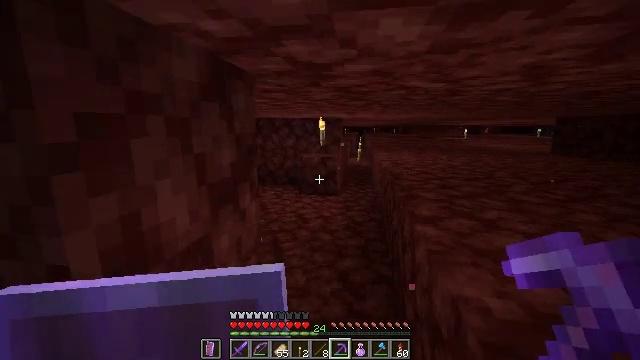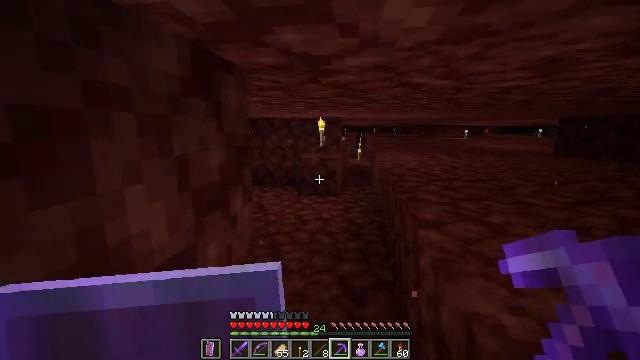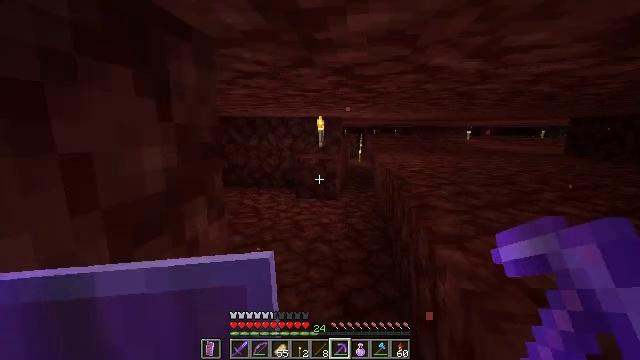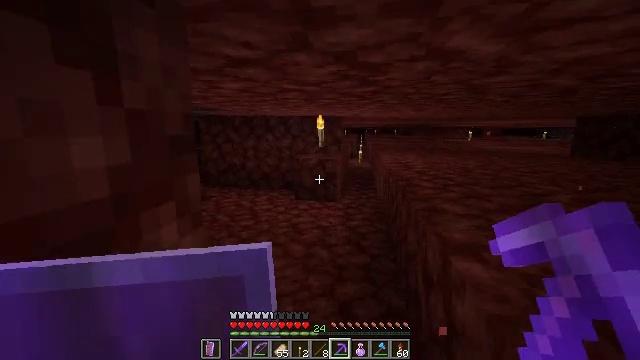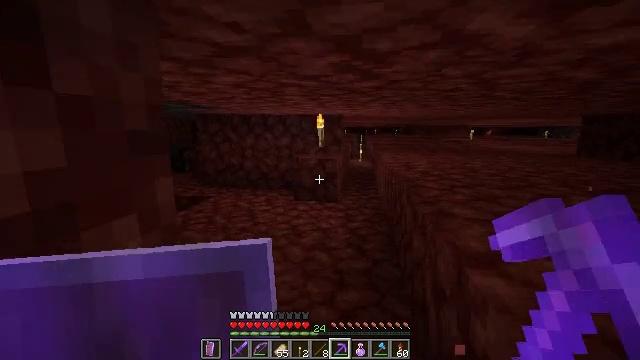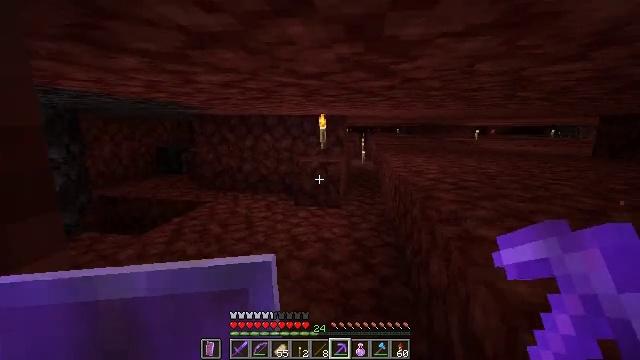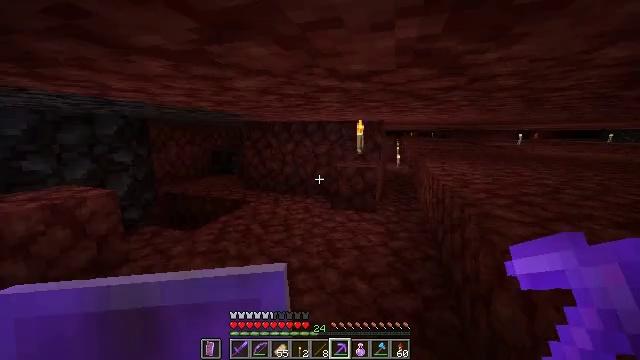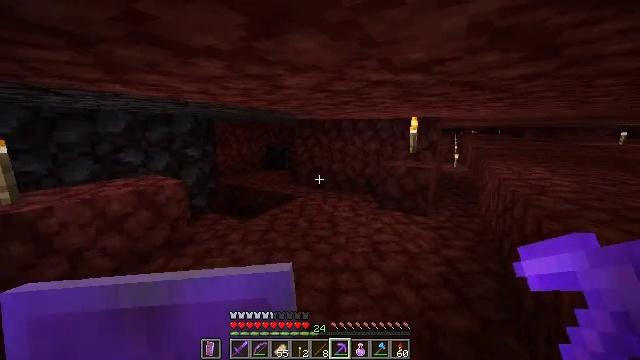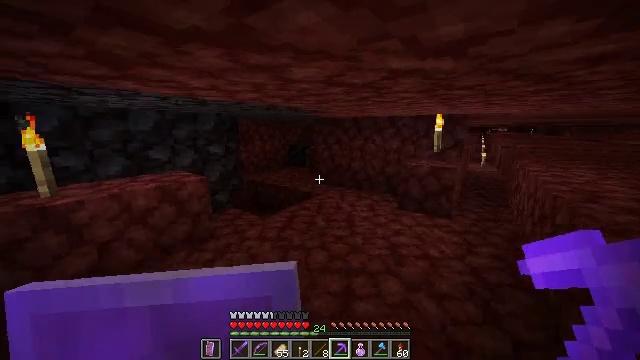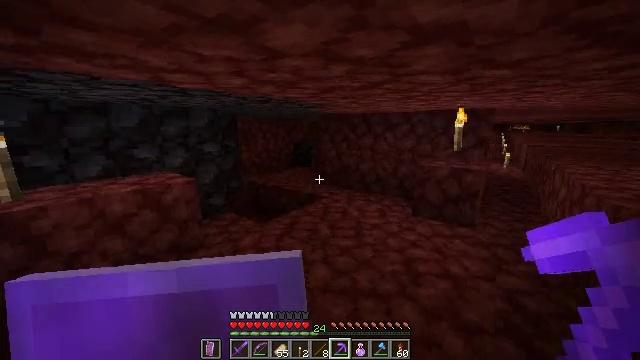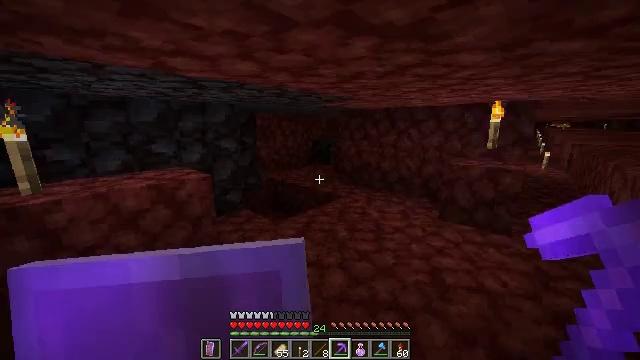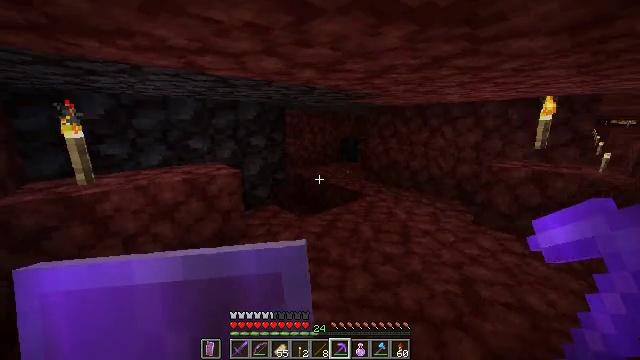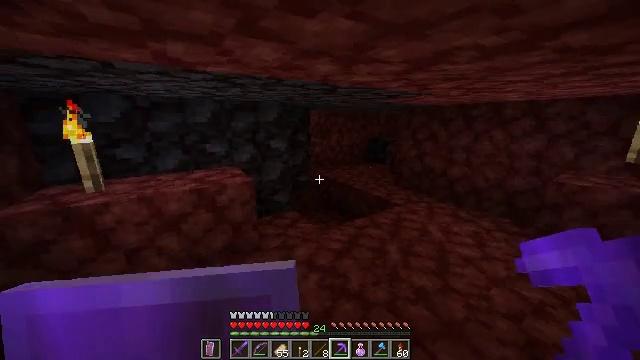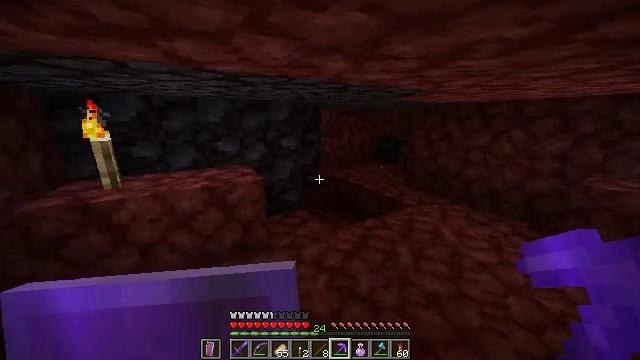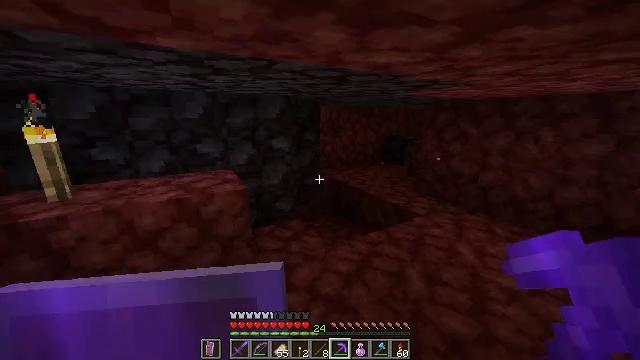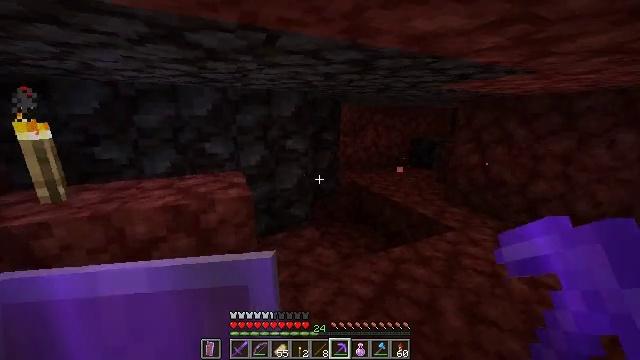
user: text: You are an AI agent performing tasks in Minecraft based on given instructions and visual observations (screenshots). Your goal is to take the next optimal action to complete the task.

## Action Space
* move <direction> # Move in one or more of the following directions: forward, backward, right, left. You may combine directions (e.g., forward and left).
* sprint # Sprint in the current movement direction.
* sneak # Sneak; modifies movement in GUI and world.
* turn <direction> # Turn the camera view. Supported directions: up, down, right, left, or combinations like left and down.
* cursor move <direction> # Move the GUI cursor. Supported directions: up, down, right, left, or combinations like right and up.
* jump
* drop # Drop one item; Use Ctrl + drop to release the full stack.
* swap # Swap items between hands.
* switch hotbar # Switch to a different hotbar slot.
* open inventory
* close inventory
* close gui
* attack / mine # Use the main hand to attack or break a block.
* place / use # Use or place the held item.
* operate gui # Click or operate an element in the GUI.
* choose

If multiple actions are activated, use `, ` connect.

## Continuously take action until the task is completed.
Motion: motion action
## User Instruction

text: Dig up blackstone from the depths.
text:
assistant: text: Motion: move forward
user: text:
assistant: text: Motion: move forward
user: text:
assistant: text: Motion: move forward
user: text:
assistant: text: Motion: move forward
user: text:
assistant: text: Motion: move forward, sprint
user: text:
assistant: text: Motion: move forward, sprint, turn left
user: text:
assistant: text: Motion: move forward, sprint, turn left
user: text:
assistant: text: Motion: move forward, sprint, turn left
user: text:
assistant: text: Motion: move forward, sprint, turn left
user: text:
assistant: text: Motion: move forward, sprint, turn left
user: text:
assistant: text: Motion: move forward, sprint, turn left
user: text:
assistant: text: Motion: move forward, sprint, turn left
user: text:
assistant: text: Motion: move forward, turn left
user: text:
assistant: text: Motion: move forward
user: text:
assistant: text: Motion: move forward, turn left
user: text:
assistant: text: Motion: move forward, turn left
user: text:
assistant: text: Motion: move forward, turn left and up
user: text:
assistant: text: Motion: turn left and up
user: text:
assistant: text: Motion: no_op
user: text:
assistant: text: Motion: no_op
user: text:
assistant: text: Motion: no_op
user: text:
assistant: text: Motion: turn left and up
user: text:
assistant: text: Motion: turn left and up
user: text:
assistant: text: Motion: turn up
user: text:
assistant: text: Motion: no_op
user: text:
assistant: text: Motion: no_op
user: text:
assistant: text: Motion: attack / mine
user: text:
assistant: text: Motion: attack / mine
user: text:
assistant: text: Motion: attack / mine
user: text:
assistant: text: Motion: attack / mine